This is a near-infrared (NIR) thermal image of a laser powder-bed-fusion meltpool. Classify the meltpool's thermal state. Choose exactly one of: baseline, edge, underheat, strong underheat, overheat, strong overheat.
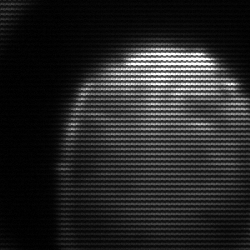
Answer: edge